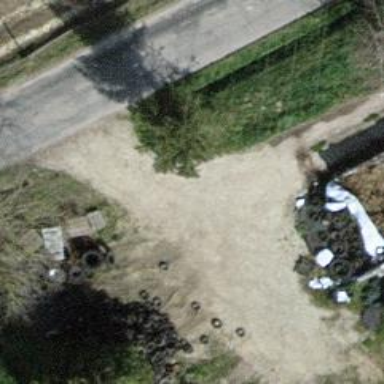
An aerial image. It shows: Dirt driveway providing service access.